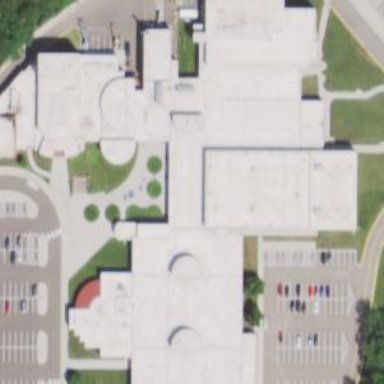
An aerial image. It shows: School building.